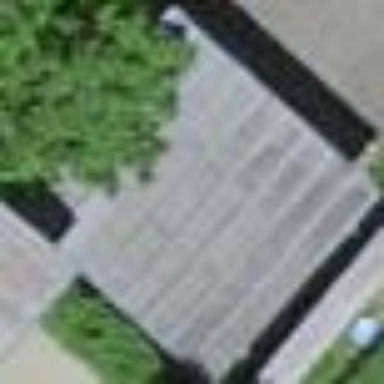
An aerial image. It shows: View of roof of building.